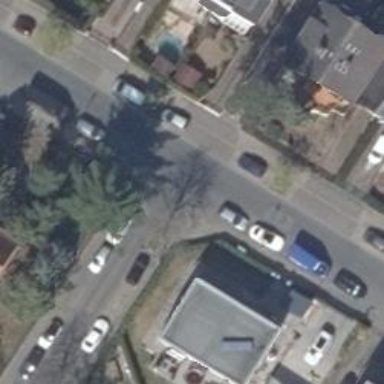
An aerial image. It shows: Residential road with sidewalks on both sides.